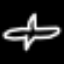
Label: airplane